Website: apple
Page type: customer-info-address
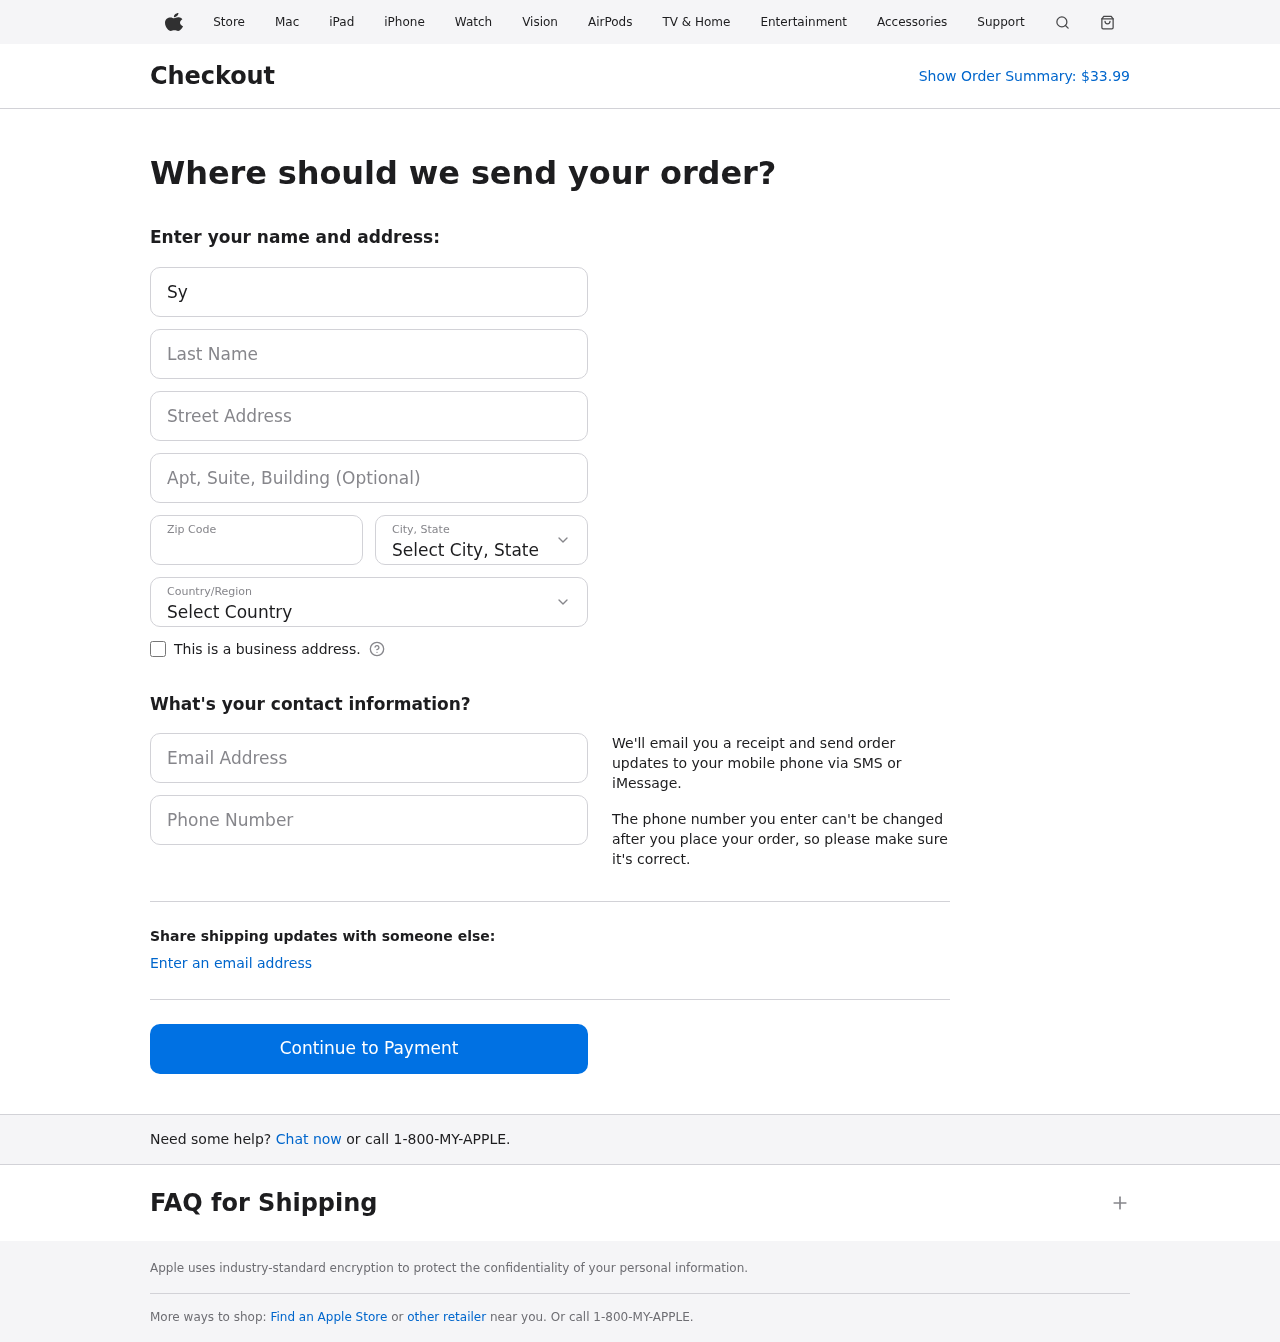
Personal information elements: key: PII_CITY_STATE
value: South Shelley, MH
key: PII_COUNTRY
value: United States
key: PII_EMAIL
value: sydneyreid@yahoo.com
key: PII_FIRSTNAME
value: Sydney
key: PII_LASTNAME
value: Reid
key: PII_PHONE
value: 6537566916
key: PII_POSTCODE
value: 41669
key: PII_STREET
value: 75630 Melinda Vista Suite 800
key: PII_STREET2
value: Apt. 213
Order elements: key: ORDER_TOTAL
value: $33.99